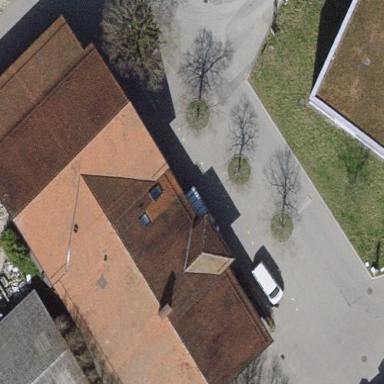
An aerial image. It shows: School building.